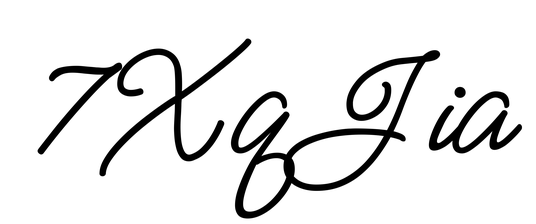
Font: MeowScript-Regular